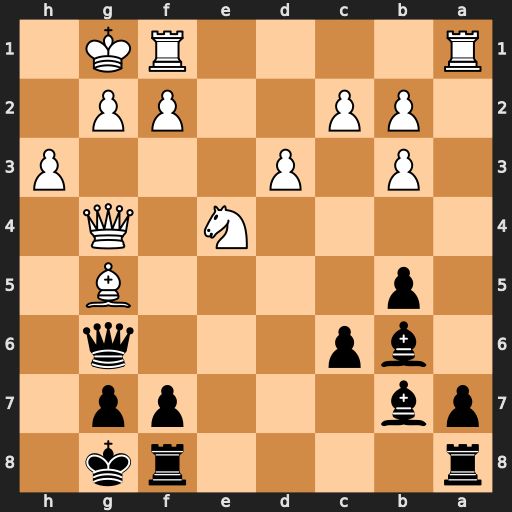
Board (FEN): r4rk1/pb3pp1/1bp3q1/1p4B1/4N1Q1/1P1P3P/1PP2PP1/R4RK1
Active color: b
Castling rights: -
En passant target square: -
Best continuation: f5 Qh4 fxe4